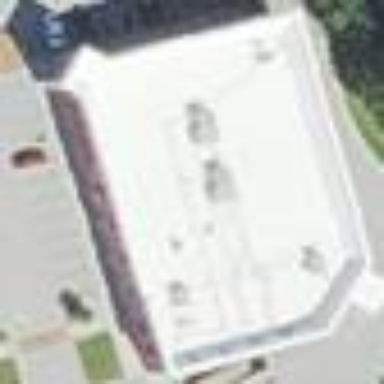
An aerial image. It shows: Building.